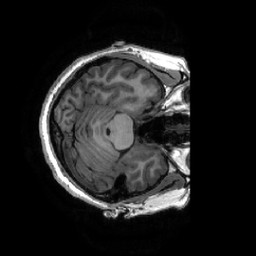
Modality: T1w
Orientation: axial
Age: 30
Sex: female
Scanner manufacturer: ge
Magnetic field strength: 3 T
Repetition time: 0.0073 s
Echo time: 0.003 s